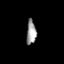
Tissue: lung
Cell type: Endothelial cells
Senescence score: 0.1659
Nuclear area (px): 234
Mean DAPI intensity: 153.91